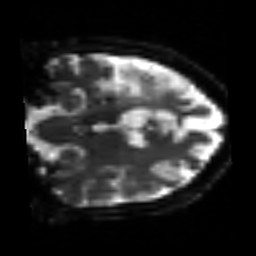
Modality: sbref
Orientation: coronal
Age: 56
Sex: male
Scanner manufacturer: siemens
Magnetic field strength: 3 T
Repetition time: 3.2 s
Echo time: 0.081 s